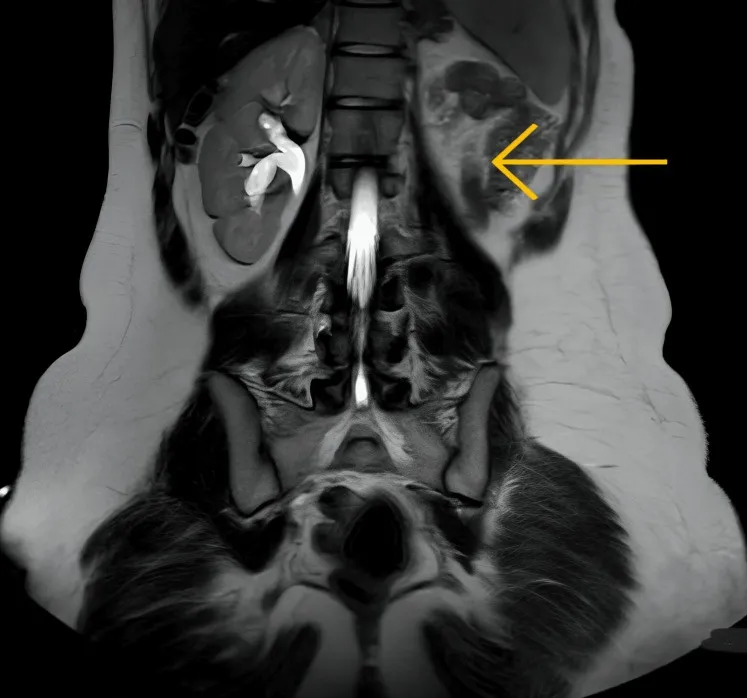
MRI showing empty left renal fossa. MRI: magnetic resonance imaging.
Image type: radiology (mri)